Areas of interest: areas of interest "Shanghai Jiuting Printing Factory"
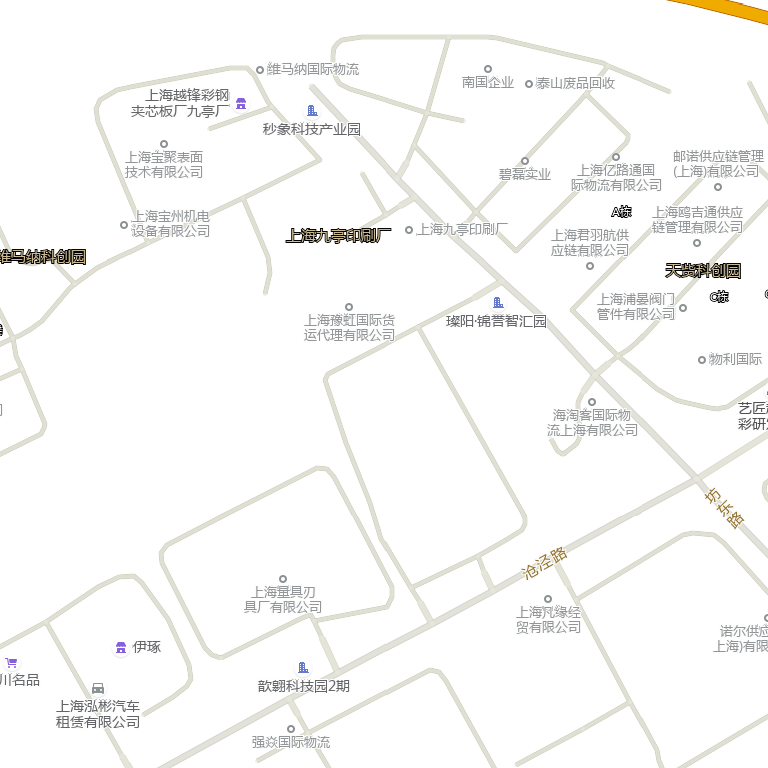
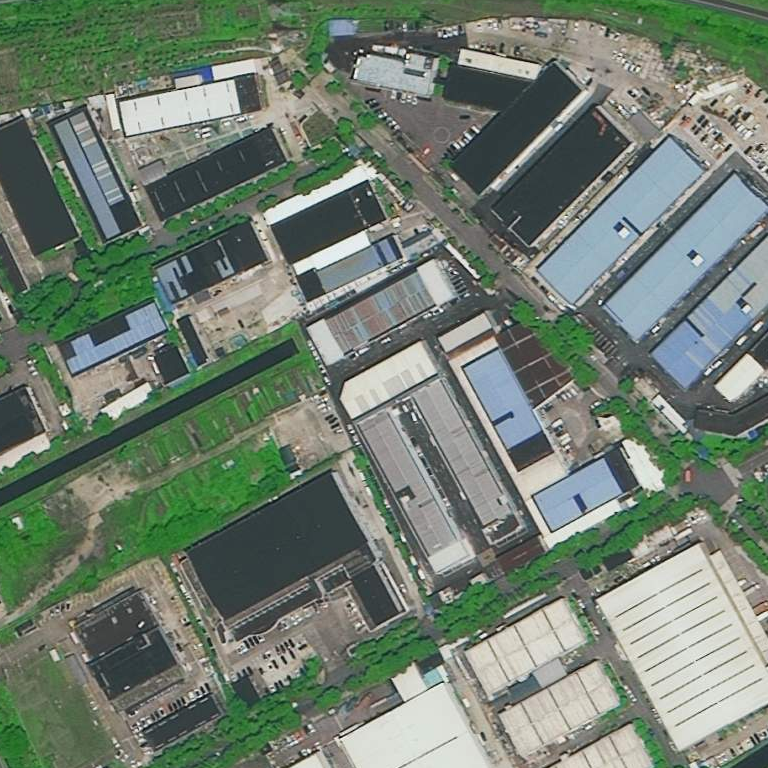